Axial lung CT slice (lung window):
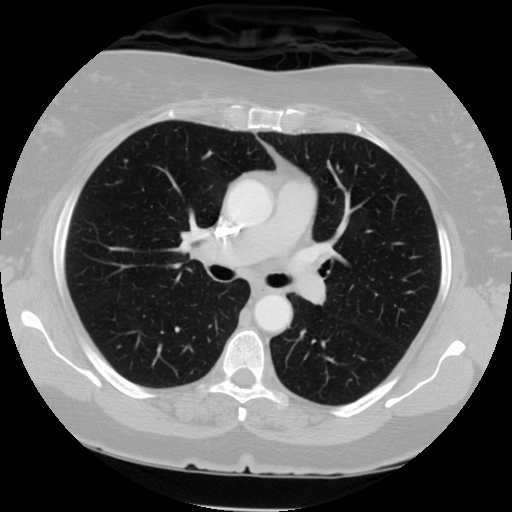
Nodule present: no